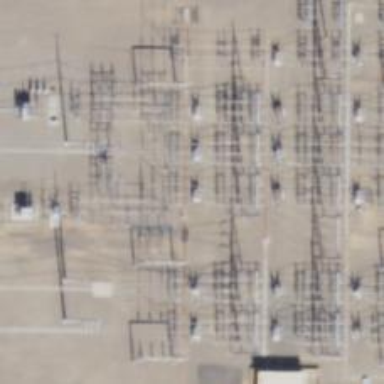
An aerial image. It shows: Switch used for power control.